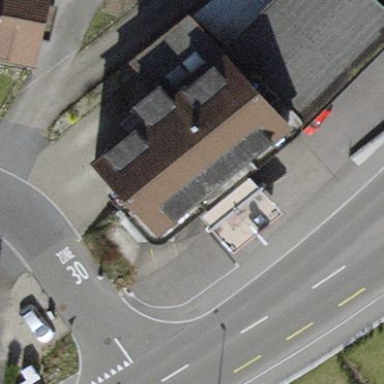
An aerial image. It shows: Building serving as gasoline fuel station.